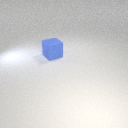
large blue rubber cube